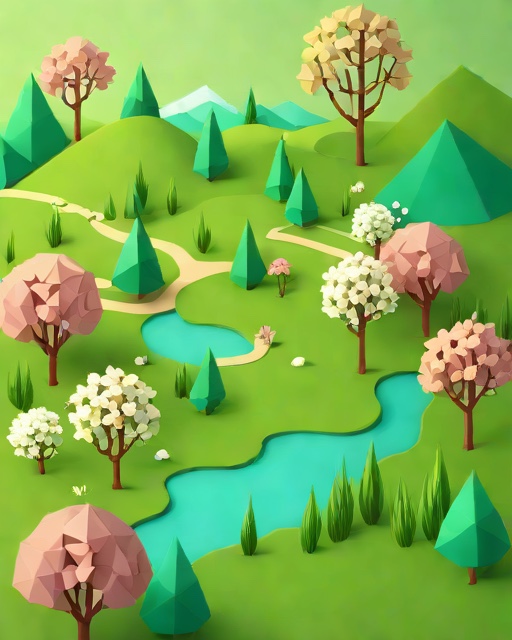
Category: Easter